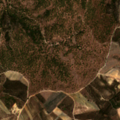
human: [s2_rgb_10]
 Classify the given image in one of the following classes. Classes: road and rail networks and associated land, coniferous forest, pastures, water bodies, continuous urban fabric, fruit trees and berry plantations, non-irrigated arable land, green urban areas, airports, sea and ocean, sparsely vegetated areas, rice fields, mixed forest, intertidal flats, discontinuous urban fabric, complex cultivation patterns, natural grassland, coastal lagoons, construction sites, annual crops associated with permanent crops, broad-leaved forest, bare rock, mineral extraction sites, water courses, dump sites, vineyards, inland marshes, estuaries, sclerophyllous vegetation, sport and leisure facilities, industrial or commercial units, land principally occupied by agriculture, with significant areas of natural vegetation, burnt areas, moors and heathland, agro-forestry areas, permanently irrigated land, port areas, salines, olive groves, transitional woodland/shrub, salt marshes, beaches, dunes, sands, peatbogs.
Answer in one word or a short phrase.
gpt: vineyards, broad-leaved forest, mixed forest, transitional woodland/shrub